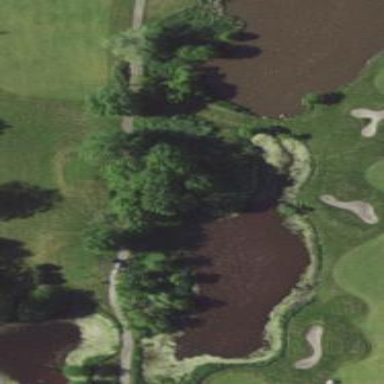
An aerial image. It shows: Water hazard on golf course. The hazard is natural water feature.